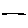
Label: line